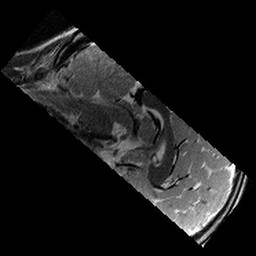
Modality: T2w
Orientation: sagittal
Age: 10
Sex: male
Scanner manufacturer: siemens
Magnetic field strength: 3 T
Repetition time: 9.23 s
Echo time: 0.067 s